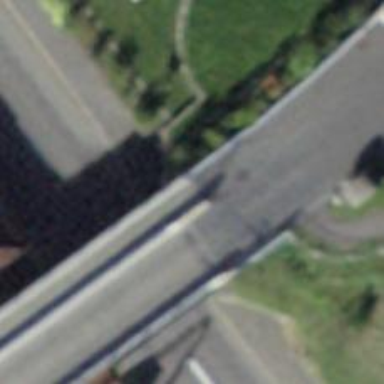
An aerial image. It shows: Sidewalk with asphalt surface. The sidewalk is part of road that goes through tunnel.